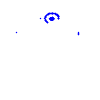
Particle: electron